Field crop: maize
Growth stage: 2
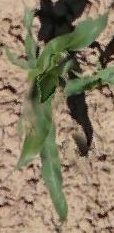
Species: maize